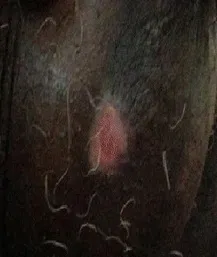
Scrotal ulcer in recovery phase.
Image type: medical_photograph (other_medical_photograph)